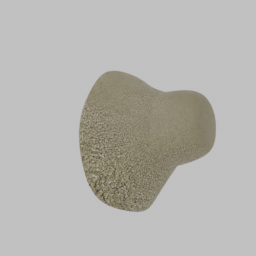
Label: people